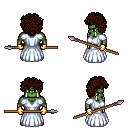
a pixel art fantasy rpg character, male body template, orc, green skin, underdress, red pants, brown curly afro hairstyle, gold gloves, spear, four views (front, back, left, right), 2x2 character sprite sheet, small pixel art, hard edges, no anti-aliasing